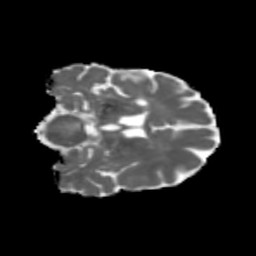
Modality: MD
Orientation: coronal
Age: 50
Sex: female
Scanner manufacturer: siemens
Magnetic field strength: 3 T
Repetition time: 5.47 s
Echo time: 0.0854 s